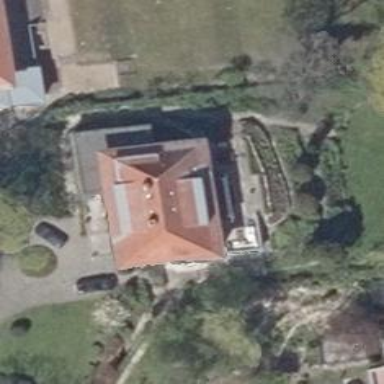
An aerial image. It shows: Picturesque house with hipped roof made of red roof tiles.